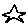
Label: star